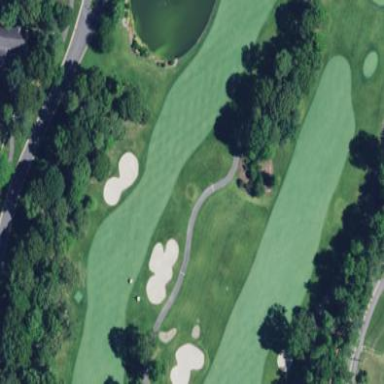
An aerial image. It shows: Grassy area designated as golf fairway.